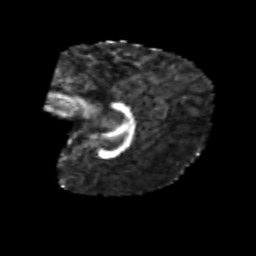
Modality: FA
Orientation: sagittal
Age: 7
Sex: male
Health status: healthy